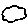
Label: cloud